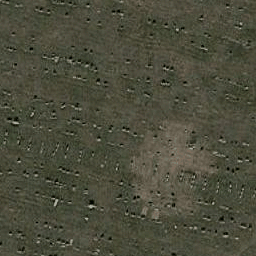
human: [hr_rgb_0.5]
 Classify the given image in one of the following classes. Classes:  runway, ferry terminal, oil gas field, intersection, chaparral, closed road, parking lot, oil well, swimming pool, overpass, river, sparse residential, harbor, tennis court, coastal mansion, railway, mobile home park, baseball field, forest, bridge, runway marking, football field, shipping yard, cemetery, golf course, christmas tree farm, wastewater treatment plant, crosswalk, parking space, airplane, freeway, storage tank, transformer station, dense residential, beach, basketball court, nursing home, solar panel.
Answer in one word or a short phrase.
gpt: cemetery